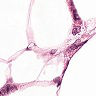
Metastatic tissue present: yes